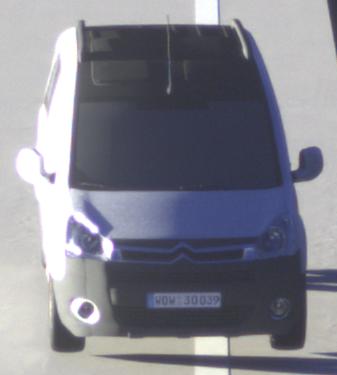
Make: Citroen
Model: Berlingo Kombi VTi 120
Detailed model: Berlingo (II) Kombi
Model produced from: 2009/12
Model produced until: 2012/03
Doors: 5
Color: white
Road condition: dry road
Daytime: sunrise or sunset
Contrast: high contrast